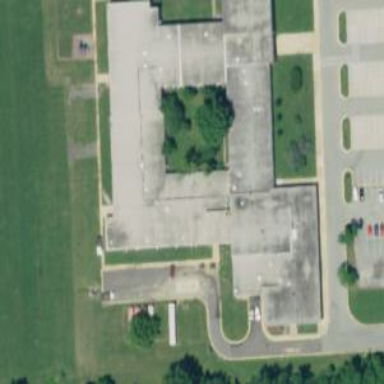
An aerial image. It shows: School.